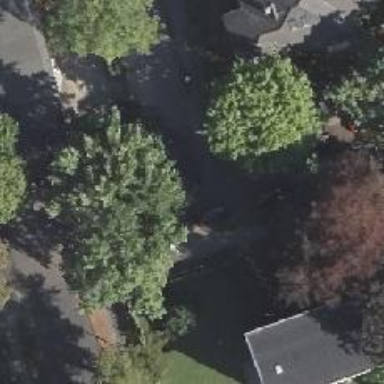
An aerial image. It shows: Residential road with sidewalk on the left side.